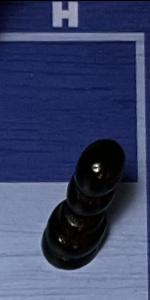
Label: Pawn_Black